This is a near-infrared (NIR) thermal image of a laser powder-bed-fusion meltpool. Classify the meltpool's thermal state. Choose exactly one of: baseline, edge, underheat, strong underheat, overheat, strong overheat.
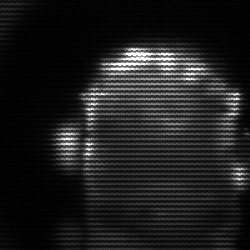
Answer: baseline